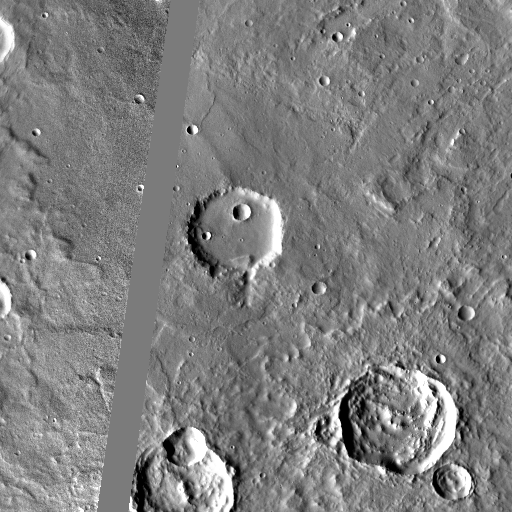
Crater classes present: Background, Other, Layered, Buried, Secondary